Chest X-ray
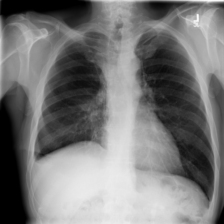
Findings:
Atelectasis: negative
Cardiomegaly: negative
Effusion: negative
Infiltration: positive
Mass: negative
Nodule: negative
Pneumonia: negative
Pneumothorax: negative
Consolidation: negative
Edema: negative
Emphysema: negative
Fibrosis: positive
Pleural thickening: positive
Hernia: negative